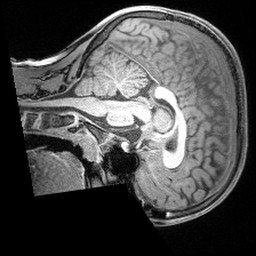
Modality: T1w
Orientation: sagittal
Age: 9
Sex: male
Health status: ill
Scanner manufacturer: siemens
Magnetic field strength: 3 T
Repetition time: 1.6 s
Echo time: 0.00179 s